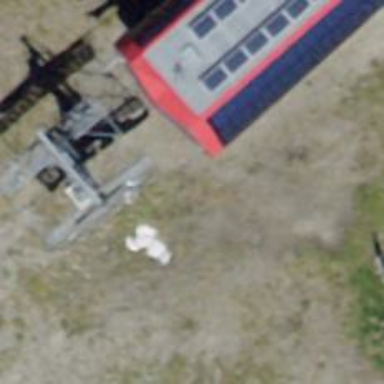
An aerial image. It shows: Pylon for aerialway.